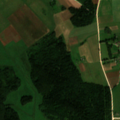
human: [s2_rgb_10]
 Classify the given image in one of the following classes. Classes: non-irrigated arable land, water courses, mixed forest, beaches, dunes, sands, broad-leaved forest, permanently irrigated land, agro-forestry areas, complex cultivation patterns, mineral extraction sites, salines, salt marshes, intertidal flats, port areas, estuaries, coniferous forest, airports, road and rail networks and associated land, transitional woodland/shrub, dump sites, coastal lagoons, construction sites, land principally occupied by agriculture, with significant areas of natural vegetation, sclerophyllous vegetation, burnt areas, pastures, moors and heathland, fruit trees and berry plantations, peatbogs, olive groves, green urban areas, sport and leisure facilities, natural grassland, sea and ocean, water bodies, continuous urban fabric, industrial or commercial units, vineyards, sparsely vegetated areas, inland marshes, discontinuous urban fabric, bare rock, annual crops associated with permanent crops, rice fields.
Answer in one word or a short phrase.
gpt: non-irrigated arable land, pastures, complex cultivation patterns, land principally occupied by agriculture, with significant areas of natural vegetation, broad-leaved forest, coniferous forest